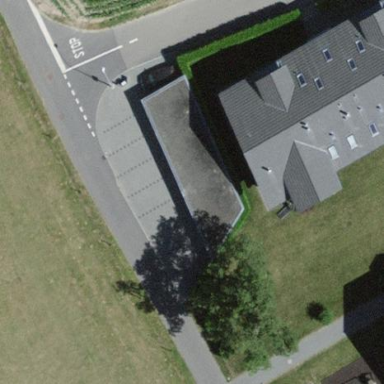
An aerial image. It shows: Group of garages.